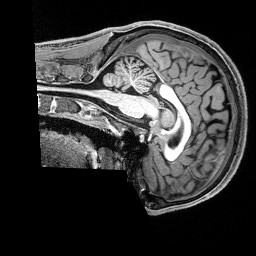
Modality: T1w
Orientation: sagittal
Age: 30
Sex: female
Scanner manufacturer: siemens
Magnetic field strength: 3 T
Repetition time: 2.8 s
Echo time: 0.00212 s